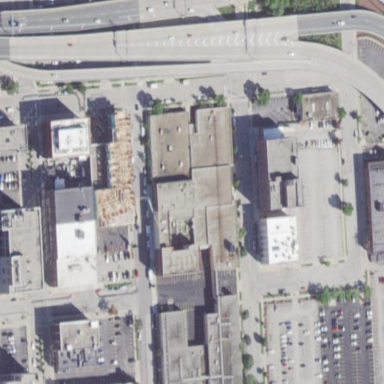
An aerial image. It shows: Industrial warehouse with commercial vernacular architecture. The building is used for both industrial and commercial purposes.